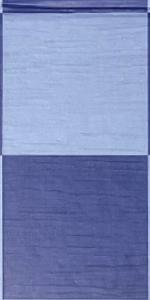
Label: Empty